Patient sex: M
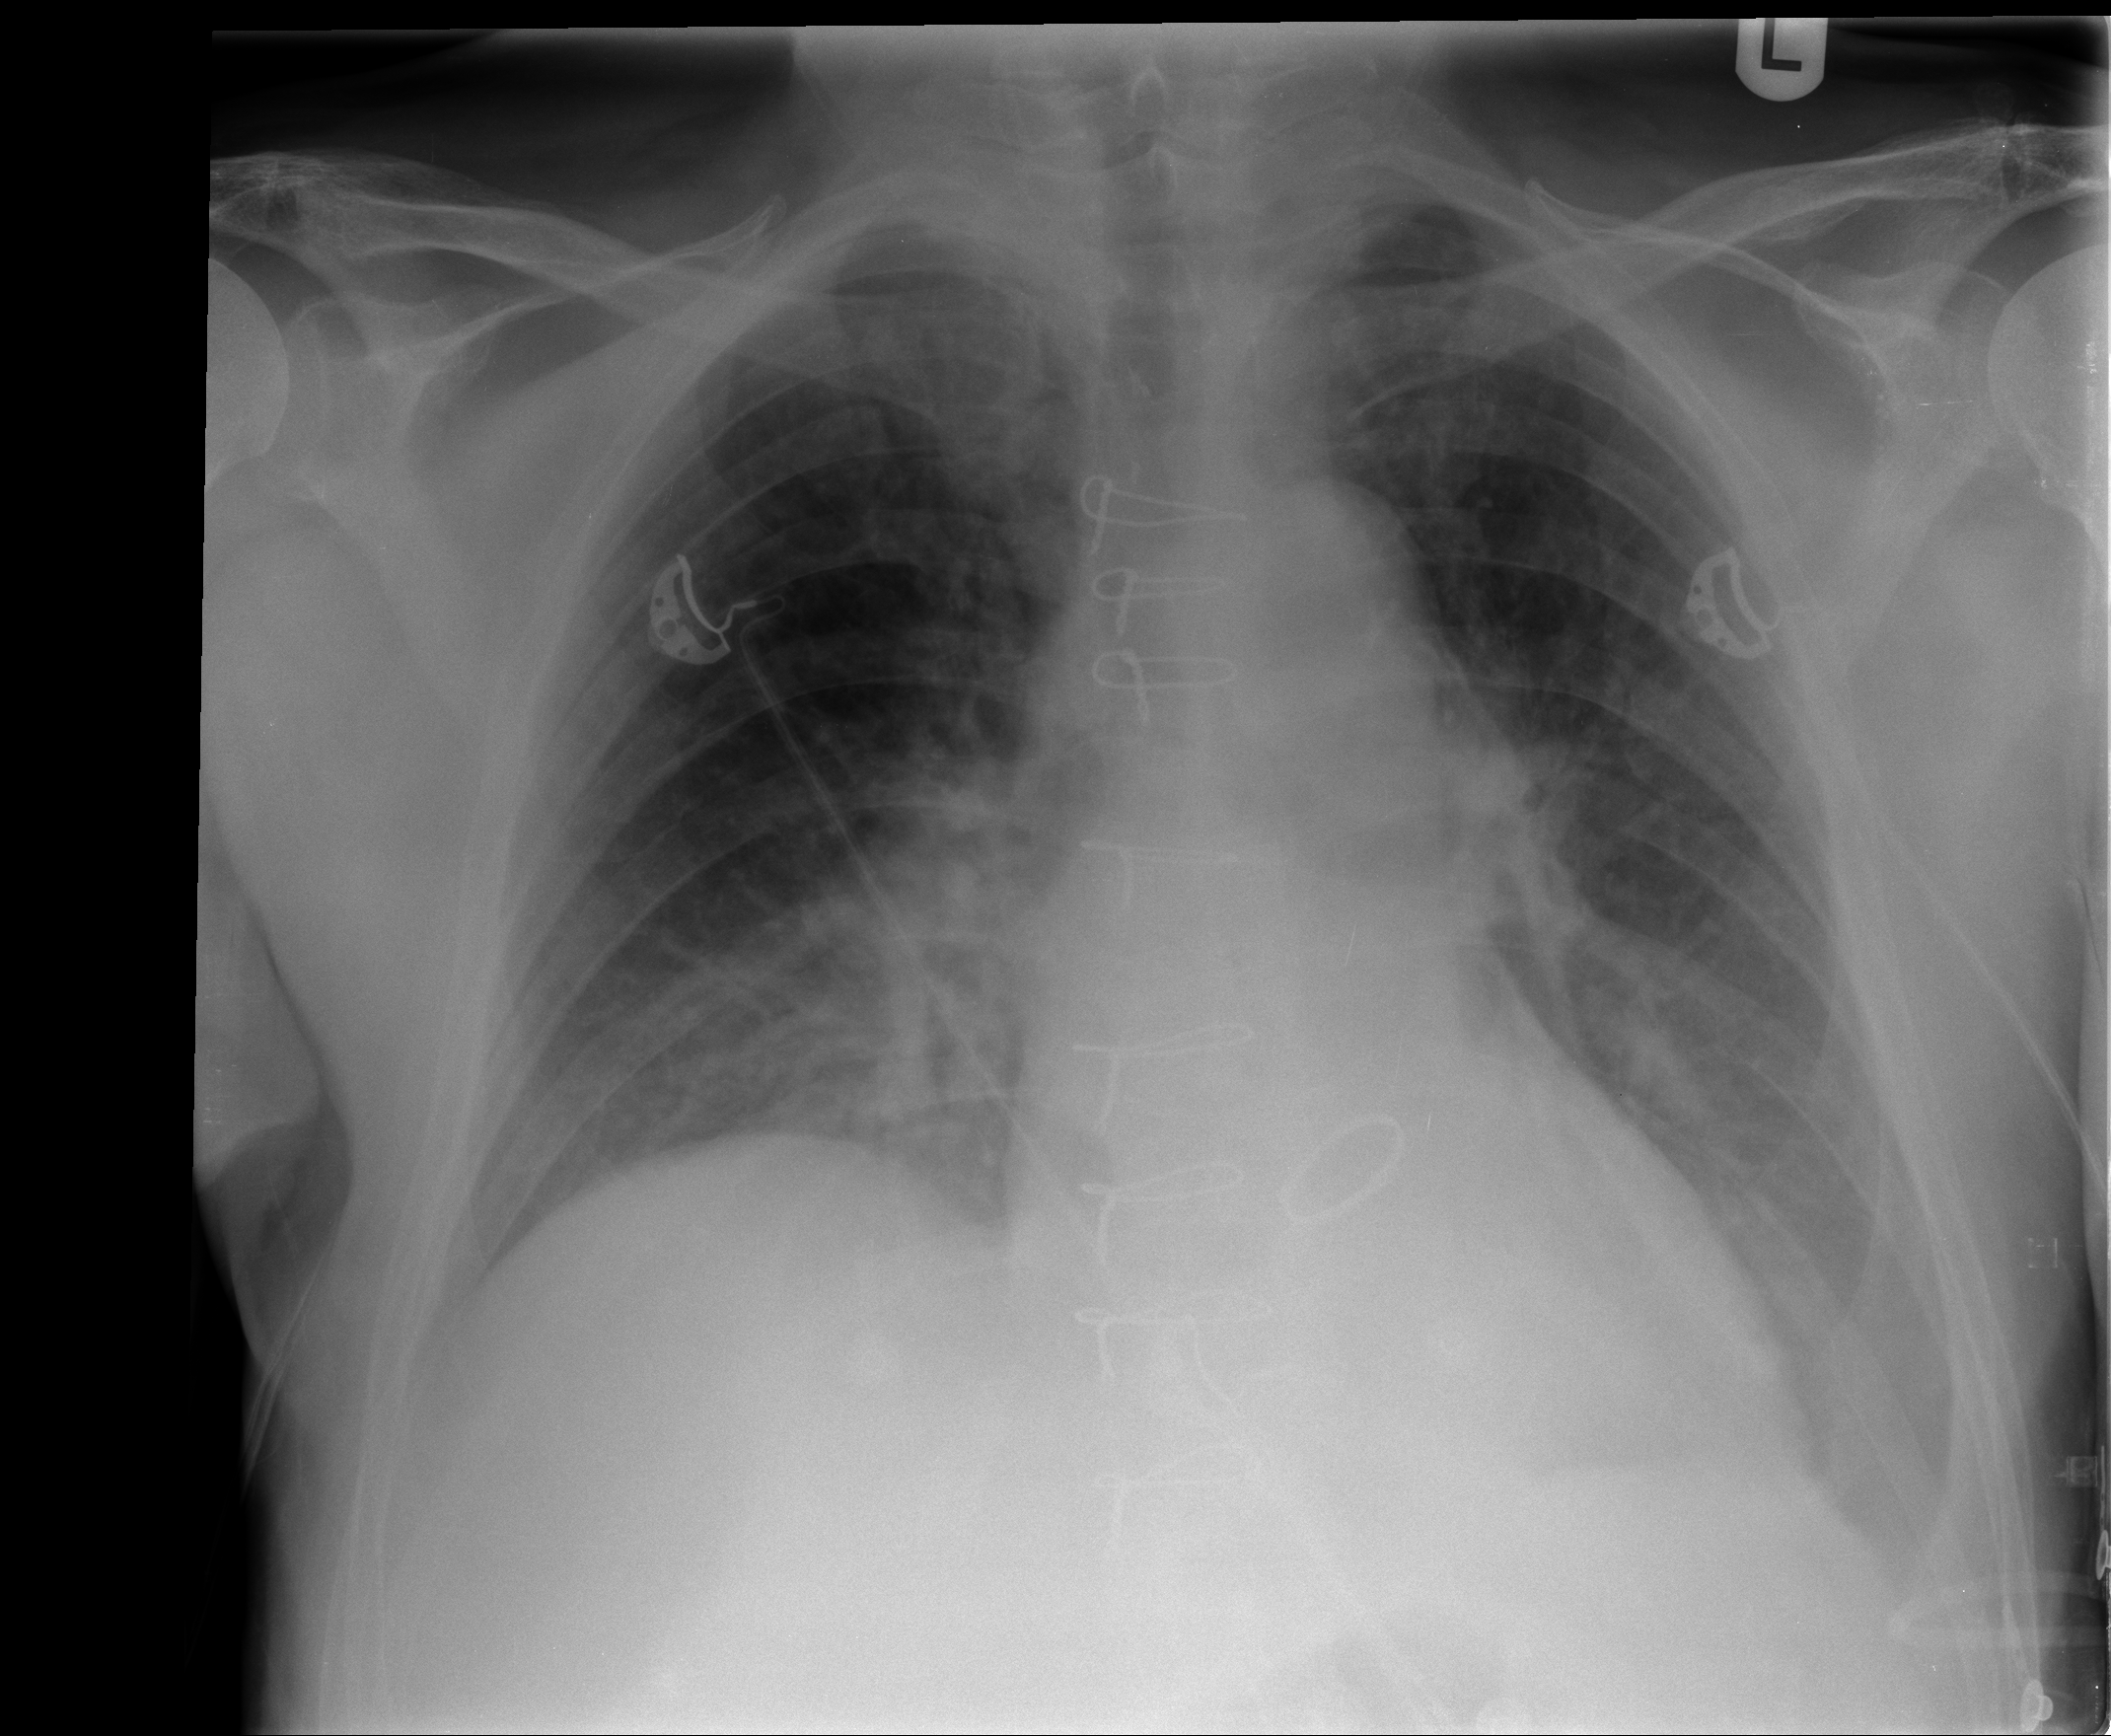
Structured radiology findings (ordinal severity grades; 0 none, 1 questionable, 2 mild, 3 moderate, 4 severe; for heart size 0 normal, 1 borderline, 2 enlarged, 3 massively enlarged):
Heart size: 0
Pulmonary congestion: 2
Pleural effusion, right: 2
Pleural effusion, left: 3
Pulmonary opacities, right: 2
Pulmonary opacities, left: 1
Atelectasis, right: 3
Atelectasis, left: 3